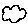
Label: cloud